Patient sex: M
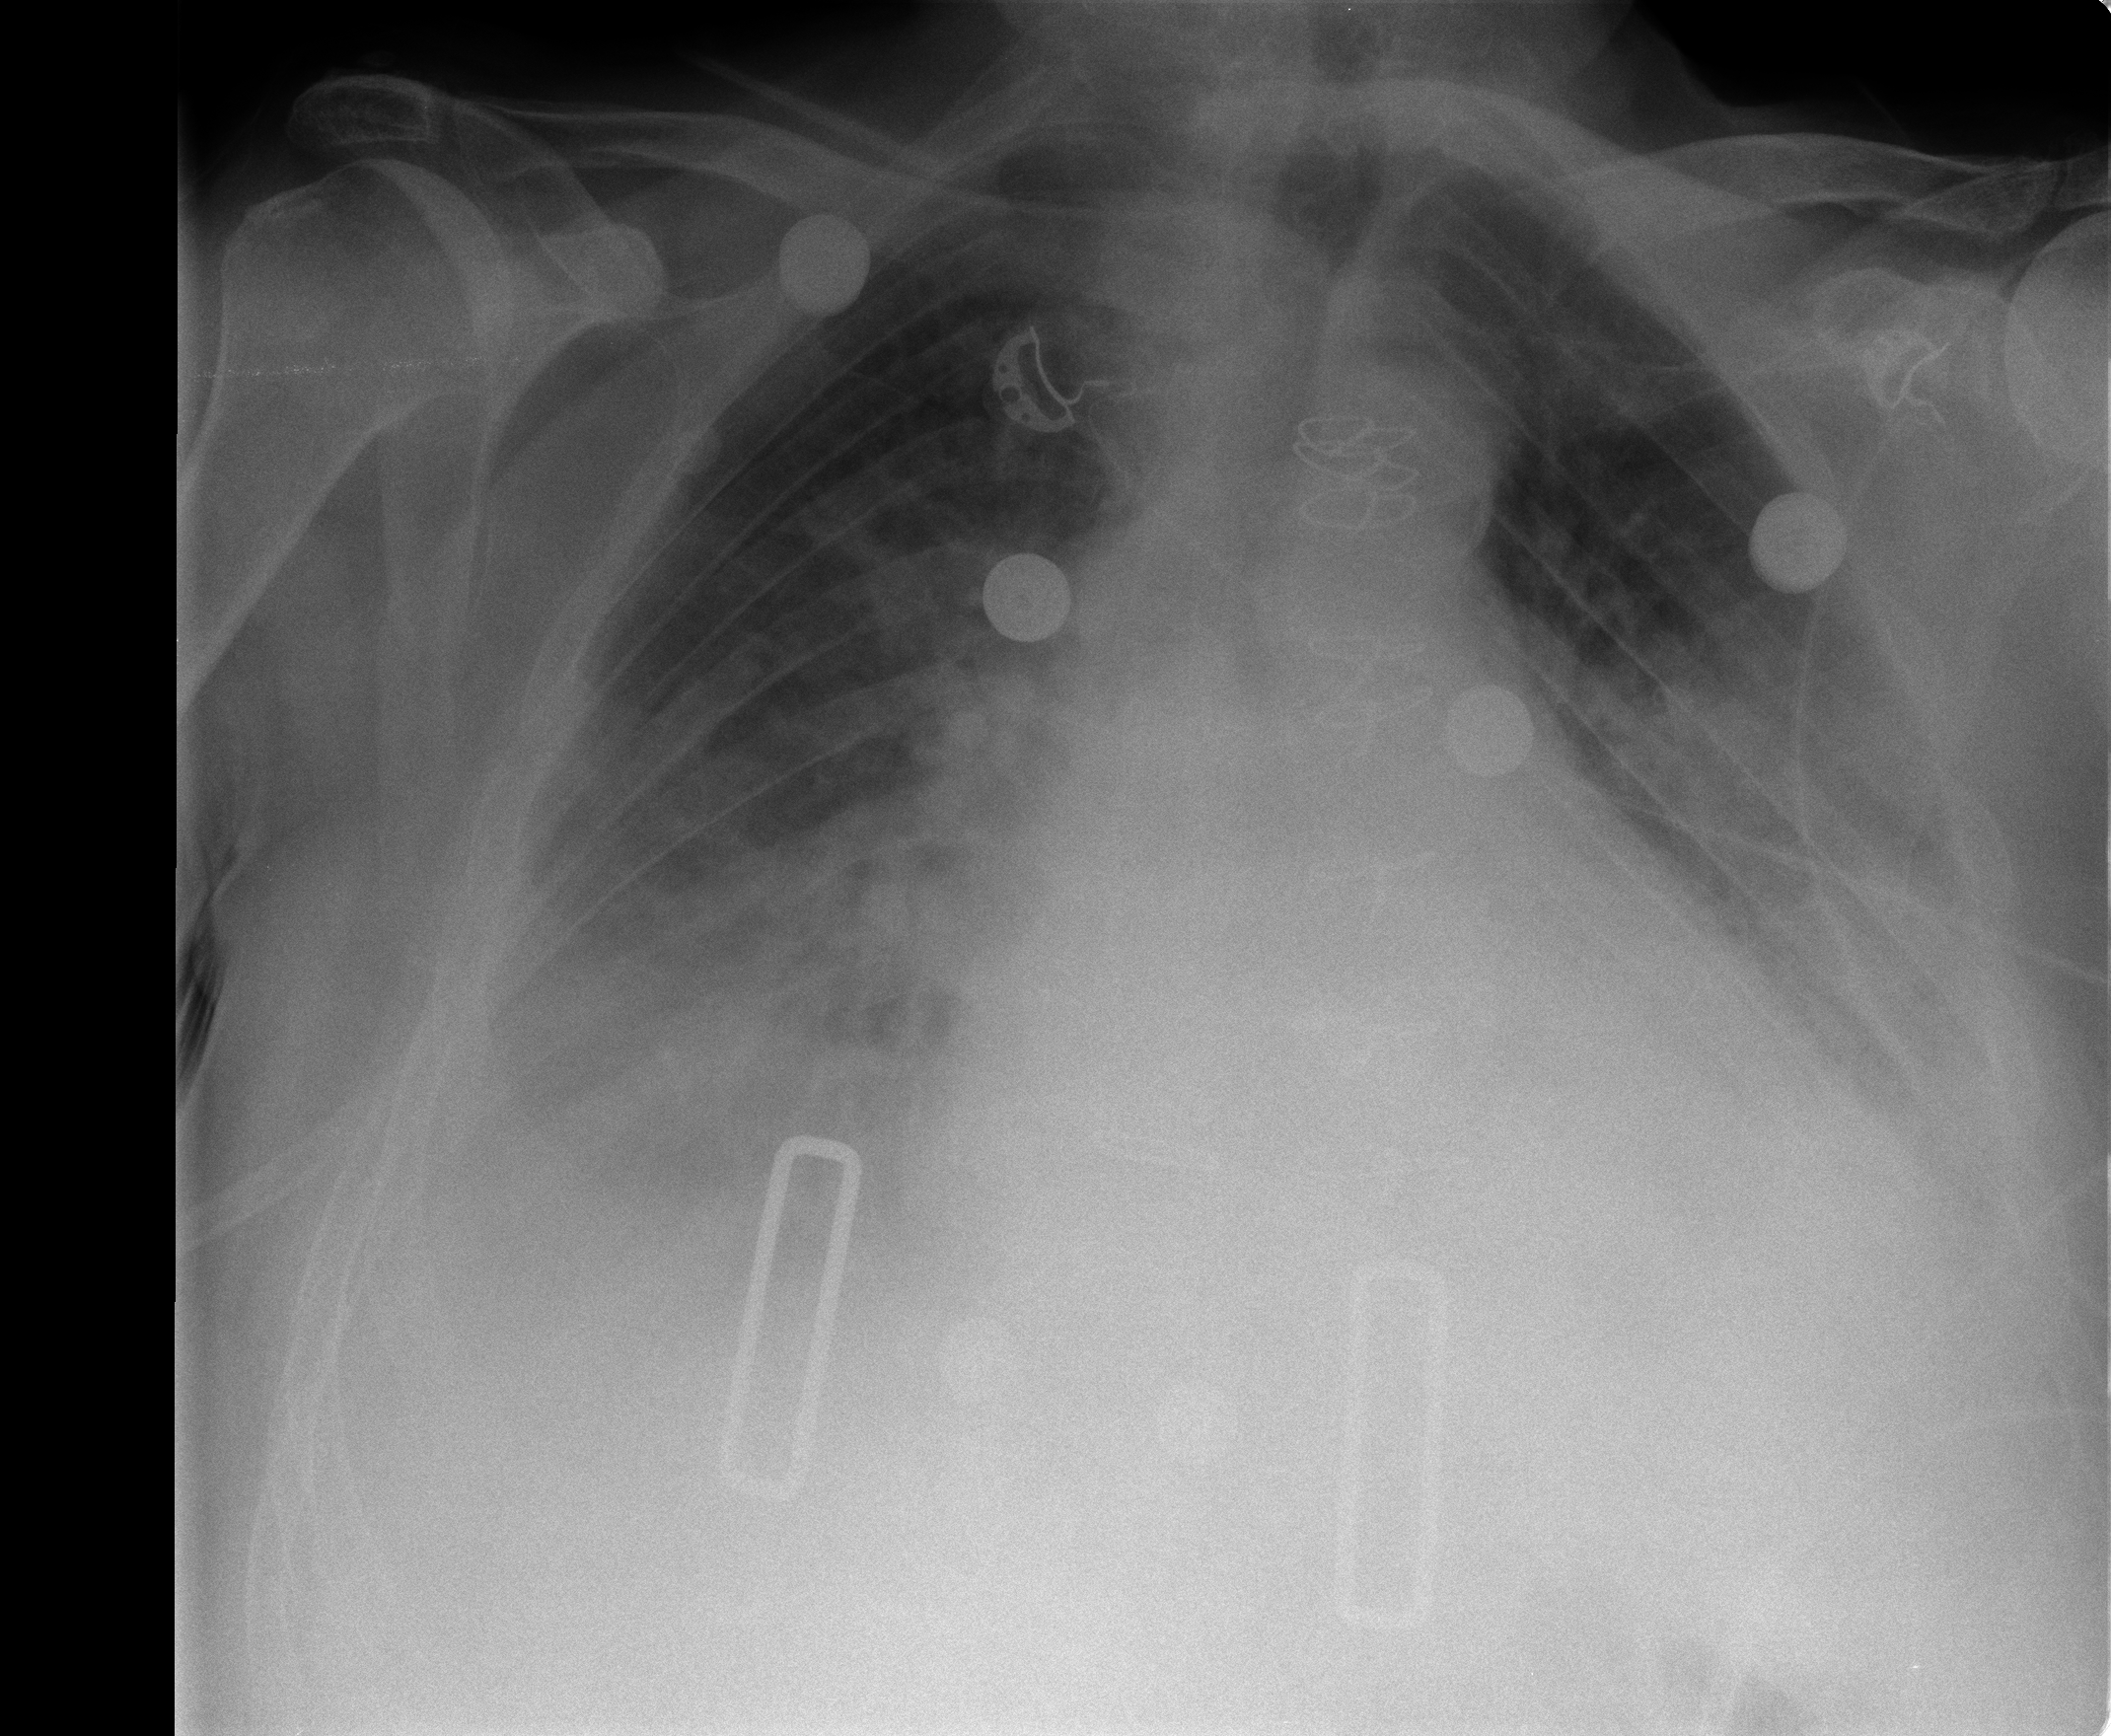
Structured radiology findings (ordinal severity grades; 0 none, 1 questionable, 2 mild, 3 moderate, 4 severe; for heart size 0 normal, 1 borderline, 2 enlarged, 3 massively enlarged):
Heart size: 2
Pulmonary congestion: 2
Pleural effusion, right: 3
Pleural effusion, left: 2
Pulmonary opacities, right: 2
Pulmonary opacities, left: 2
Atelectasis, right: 2
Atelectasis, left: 2